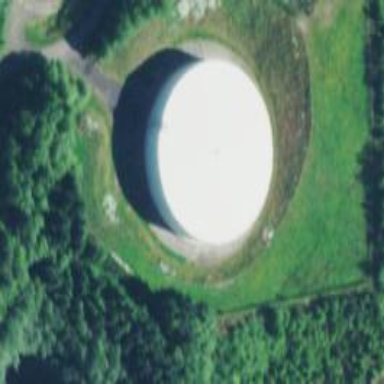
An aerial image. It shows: Storage tank building.